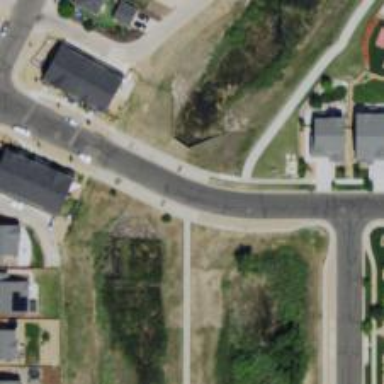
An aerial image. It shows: Residential road with bridge.